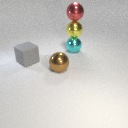
large cyan metal sphere below large red metal sphere